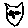
Label: cat